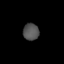
Tissue: lung
Cell type: B cells
Senescence score: 0.6686
Nuclear area (px): 261
Mean DAPI intensity: 82.862